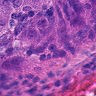
Metastatic tissue present: yes